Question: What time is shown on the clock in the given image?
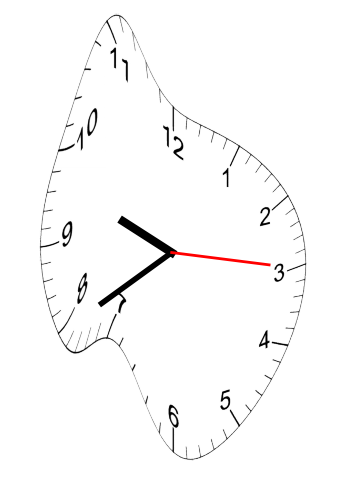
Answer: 09:39:15